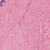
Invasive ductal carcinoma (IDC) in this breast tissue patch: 1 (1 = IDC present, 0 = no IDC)